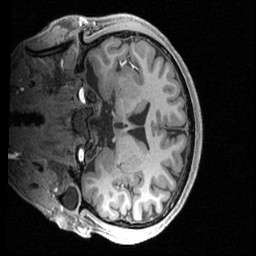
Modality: T1w
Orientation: coronal
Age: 22
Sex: male
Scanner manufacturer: siemens
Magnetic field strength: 3 T
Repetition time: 2.4 s
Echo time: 0.00224 s